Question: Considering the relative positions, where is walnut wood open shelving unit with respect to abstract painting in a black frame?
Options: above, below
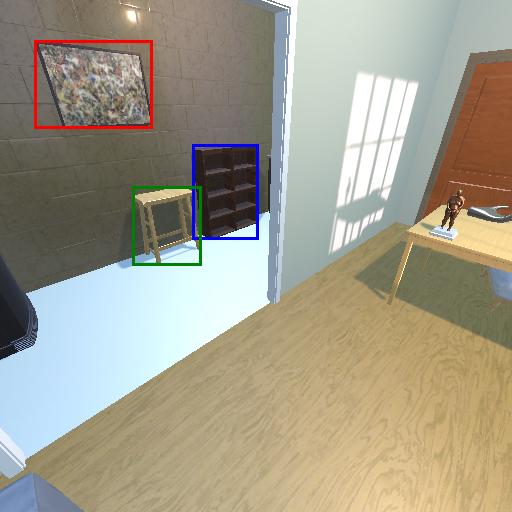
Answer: above